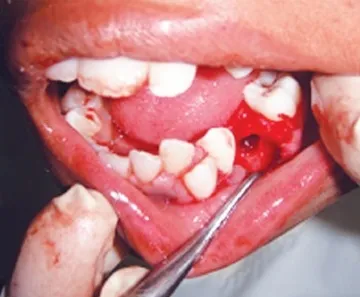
After removal of horizontally impacted premolar.
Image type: medical_photograph (other_medical_photograph)